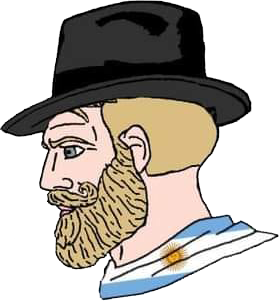
Label: 4_Yes_Chad